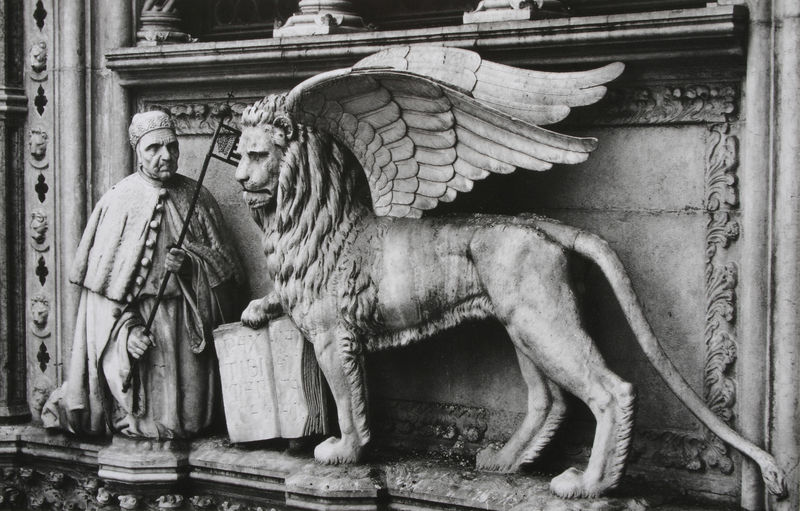
Titel: Porta della Carta, Detail
Künstler: Claudio Franzini
Standort: Venedig
Institution: Dogenpalast
Schlagwörter: adler, flügel, kopf, mann, umhang, weiß, menschen, grau, hintergrund, hut, kleid, köpfe, marmor, männer, schwarz, symbol, säule, säulen, gebäude, tier, kappe, mütze, wand, architektur, bibel, falten, federn, johannes, mensch, rahmen, sockel, stein, bild, porträt, kirche, boden, figur, geistlicher, kutte, mantel, fliegen, skulptur, statue, beine, fell, mähne, schwanz, schweif, kopfbedeckung, relief, bein, schrift, fassade, italien, venedig, stab, bischof, papst, tafel, detail, inschrift, grimmig, verzierung, pfoten, plastik, plinthe, podest, knie, knöpfe, foto, fotografie, antike, buch, dom, text, knien, kardinal, münster, altar, kathedrale, photo, fries, sims, gesims, sandstein, doge, knieend, kniend, mittelalter, fabelwesen, priester, greif, schwingen, tiara, löwe, schlüssel, basis, aufgeschlagen, geflügelt, petrus, stei, tatzen, ornat, bauplastik, hochrelief, basen, sockelzone, löwenmähne, schrifttafel, markus, san marco, venezia, dogenpalast, raubtier, pax, bischofsstab, geflügelter löwe, base, evangelist, kniet, marcus, evangelien, bischofsmütze, vollplastik, markuskirche, löwenschwanz, sockelrelief, evangelistensymbol, markuslöwe, heiliger markus, hl. markus, sanktmarkus, schrifttafelt, serenissima, tiersymbol, tierzeichen, tizia, venezianischer löwe, löse, ornmanete, sieten